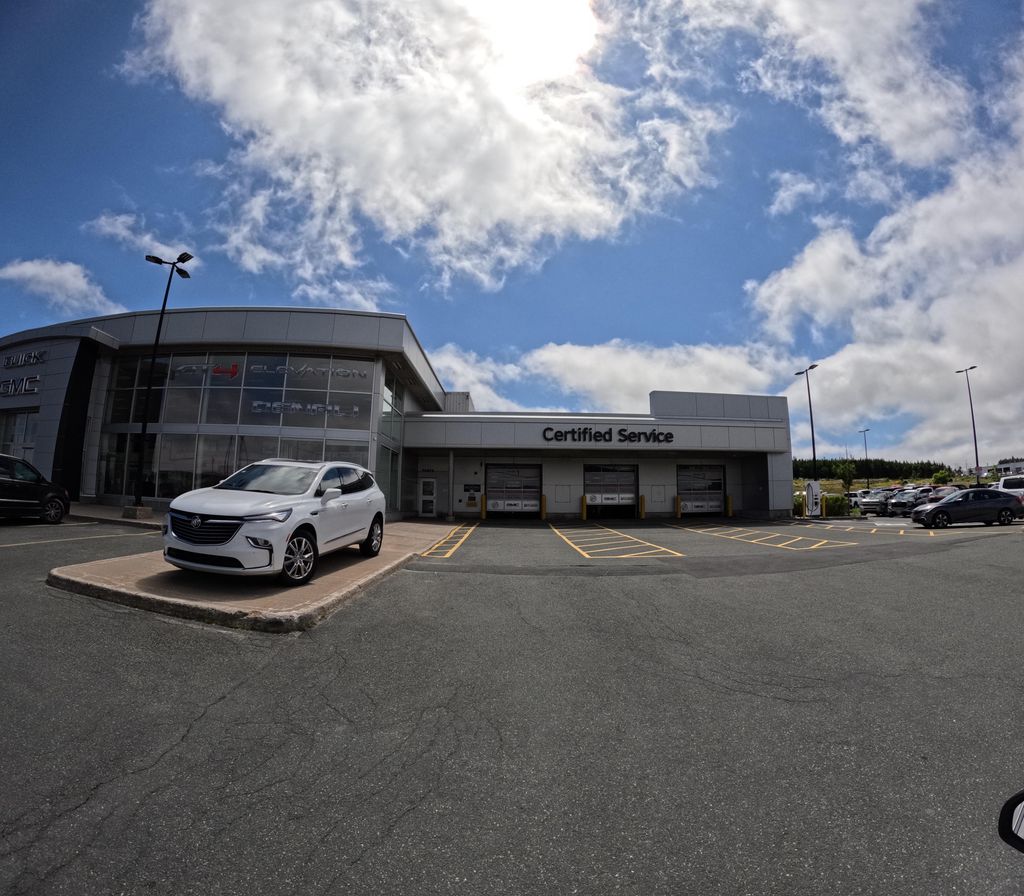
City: st_johns